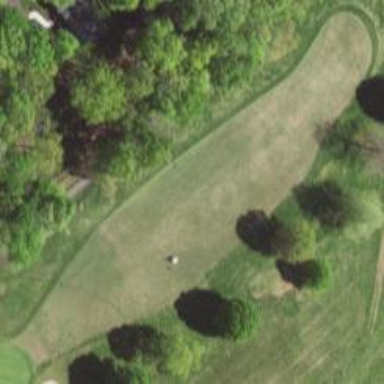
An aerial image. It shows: Grassy area designated as golf fairway.